Field crop: maize
Growth stage: 2
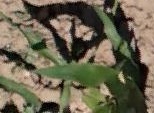
Species: maize